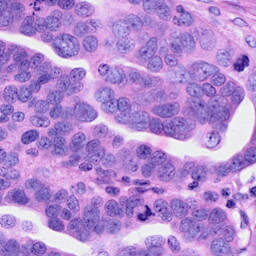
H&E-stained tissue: Ovarian